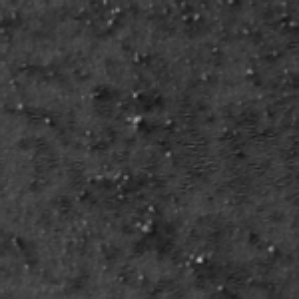
Label: frost